Question: I have drawn a good deal of lines and texts on several canvases in WPF. I have used the most lightweight element possible in WPF: 'DrawingVisual'
I have drawn lines on a different canvas and I have bound their 'thickness' to the inverse of the zoom factor so that I can get a uniform line thickness while zooming. That means when I'm zooming I'm only redrawing the canvas with the lines. The canvas with the texts is only created at the start of the program.
Now I have encountered a rather odd problem. When I'm zooming I'm getting a slow performance. The performance gets worse when I use dashed line style. Slow like when you load a big text file in a word and you have problems scrolling it!
My first thought was that maybe the creation of the lines is taking too much. Since I'm creating those at each zoom (On mouse wheel), So I used a modest stopwatch to measure the time it takes between when I scroll mouse wheel till the creation of the lines ends. To my surprise it only takes 1 ms! So the creation of the lines cannot be the issue.
With further examination I figured out that I'm getting a rather slow performance while panning! Slow like when you a trying to pan in very very big image in windows!
So what could be the problem? I know you will want some code but since the code is very long I'll only show what goes on inside 'Mousewheel' event:
'''
private void OnMouseWheel(object sender, MouseWheelEventArgs e)
{
var sw = new Stopwatch();
sw.Start();
var st = GetScaleTransform(Window);
var tt = GetTranslateTransform(Window);
var absoluteX = MousePos.Current.X * st.ScaleX + tt.X;
var absoluteY = MousePos.Current.Y * st.ScaleY + tt.Y;
const double zoomfactorforwheel = 1.3;
if (e.Delta > 0)
{
st.ScaleX = Math.Min(st.ScaleX * zoomfactorforwheel, Scalemax);
st.ScaleY = Math.Min(st.ScaleY * zoomfactorforwheel, Scalemax);
}
else
{
st.ScaleX = Math.Max(st.ScaleX / zoomfactorforwheel, Scalemin);
st.ScaleY = Math.Max(st.ScaleY / zoomfactorforwheel, Scalemin);
}
tt.X = absoluteX - MousePos.Current.X * st.ScaleX;
tt.Y = absoluteY - MousePos.Current.Y * st.ScaleY;
Scale = st.ScaleX;
// Inside this function I'm drawing the lines on drawingvisual
// Then I'm adding the drawingvisual to a canvas
DrawZeroWidthDrawing(Scale);
sw.Stop();
Console.WriteLine(sw.ElapsedMilliseconds);
}
'''
I'm starting to think that maybe it has to do something with the way things get rendered in WPF, or maybe with how mouse buttons are getting handled in WPF? . Any suggestions are very appreciated.
Update: I have tried to implement what GameAlchemist said in my code to my surprise it is still slow.
'''
private MouseWheelEventArgs e;
private bool zoomNeeded;
CompositionTarget.Rendering += CompositionTargetOnRendering;
private void CompositionTargetOnRendering(object sender, EventArgs eventArgs)
{
if (zoomNeeded)
{
zoomNeeded = false;
DoZoom();
DrawZeroWidthDrawing();
}
}
private void OnMouseWheel(object sender, MouseWheelEventArgs e)
{
this.e = e;
zoomNeeded = true;
}
private void DoZoom()
{
var st = GetScaleTransform(Window);
var tt = GetTranslateTransform(Window);
var absoluteX = MousePos.Current.X * st.ScaleX + tt.X;
var absoluteY = MousePos.Current.Y * st.ScaleY + tt.Y;
const double zoomfactorforwheel = 1.3;
if (e.Delta > 0)
{
st.ScaleX = Math.Min(st.ScaleX * zoomfactorforwheel, Scalemax);
st.ScaleY = Math.Min(st.ScaleY * zoomfactorforwheel, Scalemax);
}
else
{
st.ScaleX = Math.Max(st.ScaleX / zoomfactorforwheel, Scalemin);
st.ScaleY = Math.Max(st.ScaleY / zoomfactorforwheel, Scalemin);
}
tt.X = absoluteX - MousePos.Current.X * st.ScaleX;
tt.Y = absoluteY - MousePos.Current.Y * st.ScaleY;
Scale = st.ScaleX;
}
private static TranslateTransform GetTranslateTransform(UIElement element)
{
return (TranslateTransform)((TransformGroup)element.RenderTransform)
.Children.First(tr => tr is TranslateTransform);
}
private static ScaleTransform GetScaleTransform(UIElement element)
{
return (ScaleTransform)((TransformGroup)element.RenderTransform)
.Children.First(tr => tr is ScaleTransform);
}
'''
I figured out maybe redrawing the lines is the culprit but it seems not! I removed the call to the function that actually redraws them with the new thicknesses and only left the scaling part. The result didn't change! I'm still lacking performance.
'''
private void CompositionTargetOnRendering(object sender, EventArgs eventArgs)
{
if (zoomNeeded)
{
zoomNeeded = false;
DoZoom();
}
}
'''

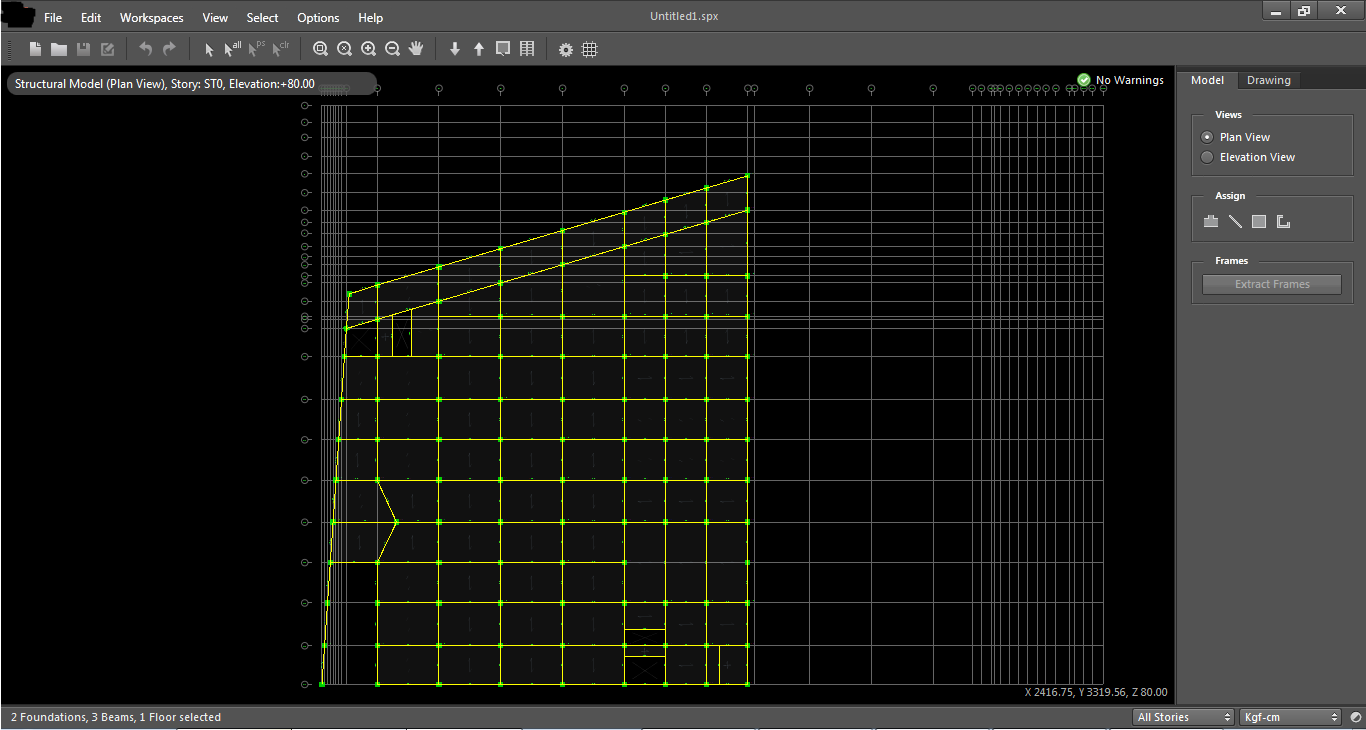
Answer: Ok, Here's my advice : in all your events handler, do not draw or modify anything related to the render. Because the events might trigger more than once during a screen refresh (=16ms for 60Hz screen), so you might end up redrawing several times for nothing.
So handle some flags : in computer graphics, we often call them 'dirty' flags, but call them as you want. Here you might use two bools that might be private properties, let's call them 'linesNeedsRedraw' and 'renderTransformNeedsUpdate' (for instance).
Now in the mouseWheelHandler, for instance, just replace your call to 'DrawZeroWidthDrawing(Scale);' by 'lineNeedsRedraw = true;'. In the mouse move handler, replace your RenderTransform change by 'renderTransformNeedsUpdate=true;'.
Second thing : hook a method on 'CompositionTarget.Rendering' event. This method will be very simple :
'''
void repaintIfRequired() {
if (linesNeedRedraw) {
DrawZeroWidthDrawing(Scale);
linesNeedRedraw = false;
}
if (renderTransformNeedsUpdate) {
// ... do your transform change
renderTransformNeedsUpdate = false;
}
}
'''
This way you have a maximum of one update per frame.
I'll end by a question : why not also use the renderTransform to do the scaling ?
Good luck.